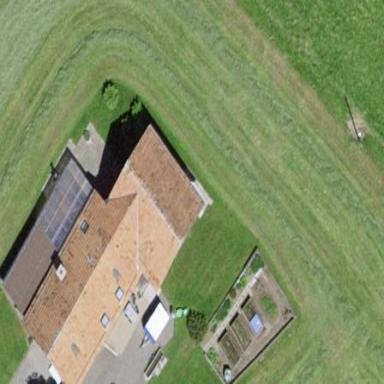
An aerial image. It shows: Farm building.